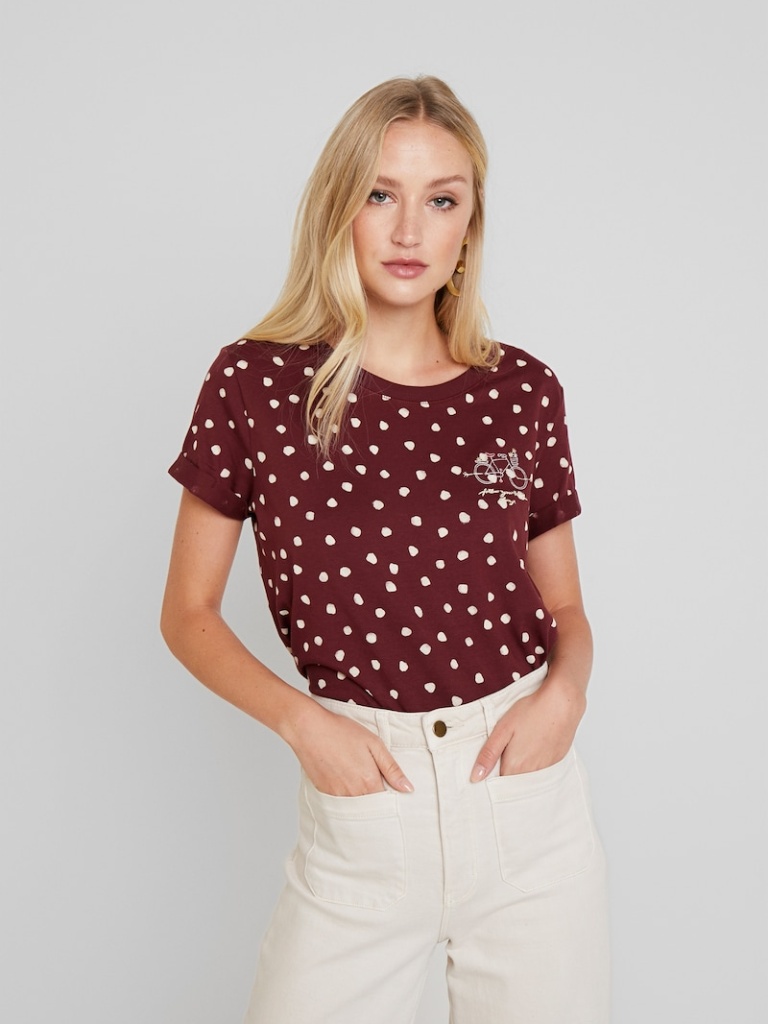
cotton tight short sleeve waist length Fully Tucked in crew t-shirt